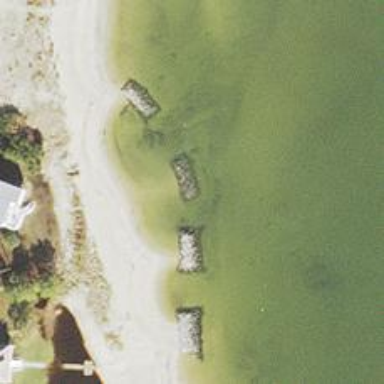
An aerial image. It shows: Breakwater structure.